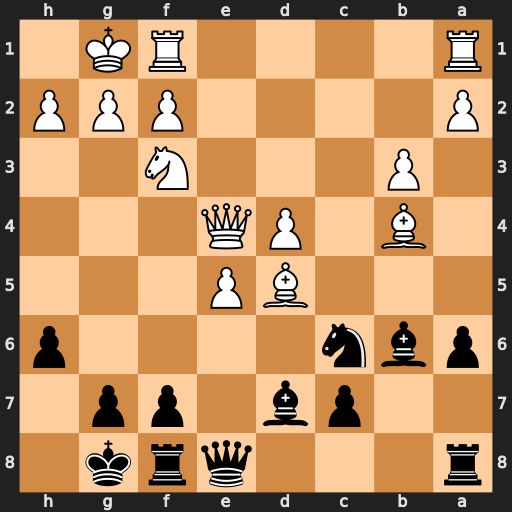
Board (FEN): r3qrk1/2pb1pp1/pbn4p/3BP3/1B1PQ3/1P3N2/P4PPP/R4RK1
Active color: b
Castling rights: -
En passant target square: -
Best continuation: Nxb4 Bxa8 Qxa8 Qxa8 Rxa8